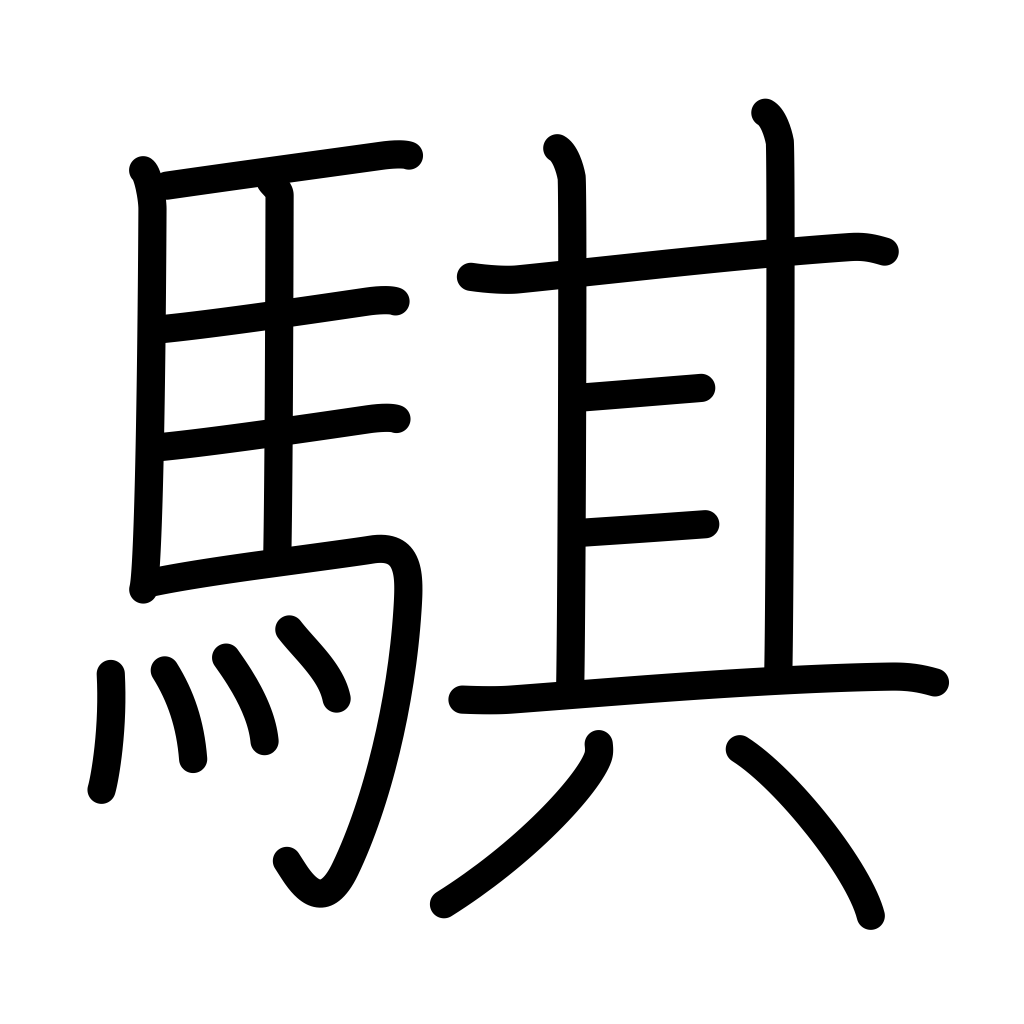
Meaning: fast horse